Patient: sex F, age 76
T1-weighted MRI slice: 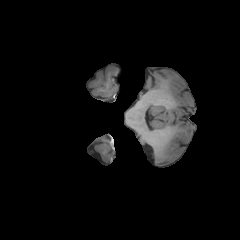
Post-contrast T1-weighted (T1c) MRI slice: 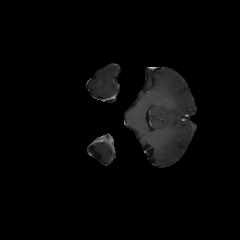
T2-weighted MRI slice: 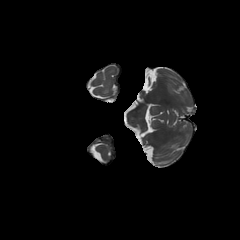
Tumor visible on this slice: no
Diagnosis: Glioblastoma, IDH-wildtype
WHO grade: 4